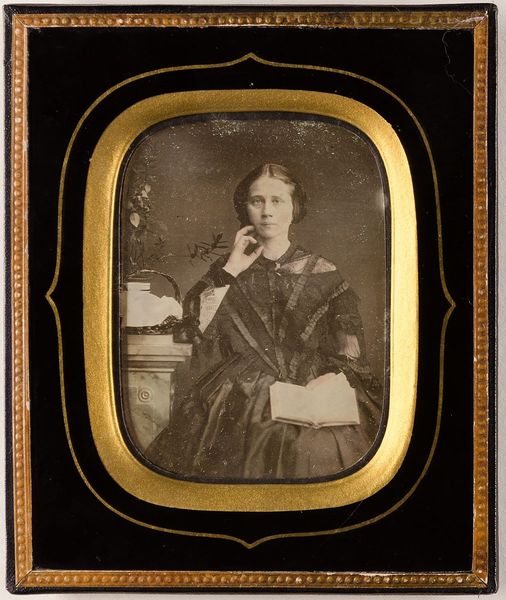
Titel: Unbekannte junge Frau
Künstler: Hermann Lorenzen
Standort: Hamburg
Institution: Museum für Kunst und Gewerbe Hamburg
Schlagwörter: frau, portrait, figur, foto, fotografie, photographie, photo, lichtbild, daguerreotypie, bildwerke, angewandte und bildende kunst, hessische systematik, porträt, porträtfotografie, porträtphotographie, hüftbild